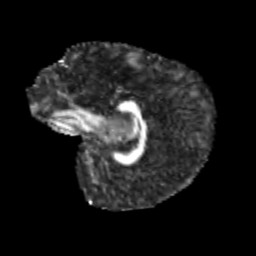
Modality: FA
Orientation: sagittal
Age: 12
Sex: female
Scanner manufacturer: siemens
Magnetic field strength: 3 T
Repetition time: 3.8 s
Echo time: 0.07 s